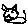
Label: cat